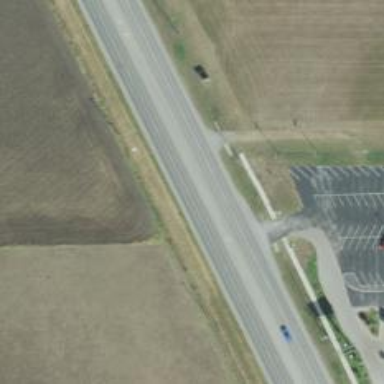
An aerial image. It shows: Asphalt road classified as primary highway.